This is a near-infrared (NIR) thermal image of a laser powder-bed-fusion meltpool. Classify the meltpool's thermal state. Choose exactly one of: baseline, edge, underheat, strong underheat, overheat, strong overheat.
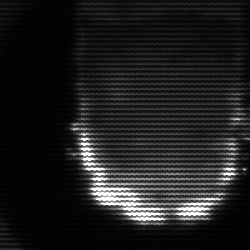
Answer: baseline